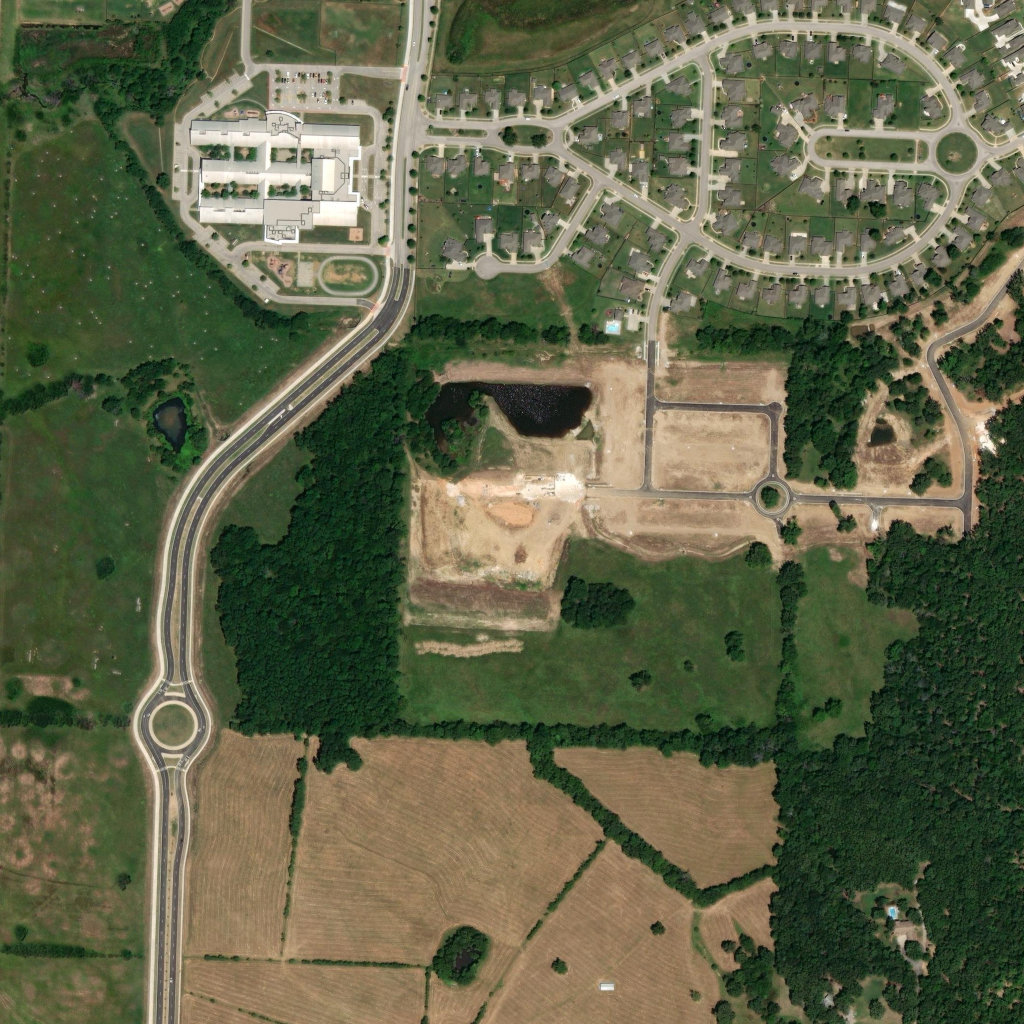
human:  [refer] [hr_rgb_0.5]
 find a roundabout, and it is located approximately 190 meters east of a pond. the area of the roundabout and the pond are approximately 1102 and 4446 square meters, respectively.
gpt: <box>[[73, 46, 77, 50, 0]]</box>

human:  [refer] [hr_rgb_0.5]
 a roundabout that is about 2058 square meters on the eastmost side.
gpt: <box>[[90, 11, 96, 18, 0]]</box>